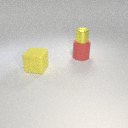
small yellow metal cylinder above large red rubber cylinder